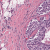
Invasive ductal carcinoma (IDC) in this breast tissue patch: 0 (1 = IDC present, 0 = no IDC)